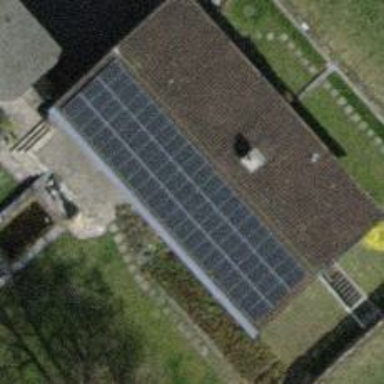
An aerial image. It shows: Solar photovoltaic panel generator.